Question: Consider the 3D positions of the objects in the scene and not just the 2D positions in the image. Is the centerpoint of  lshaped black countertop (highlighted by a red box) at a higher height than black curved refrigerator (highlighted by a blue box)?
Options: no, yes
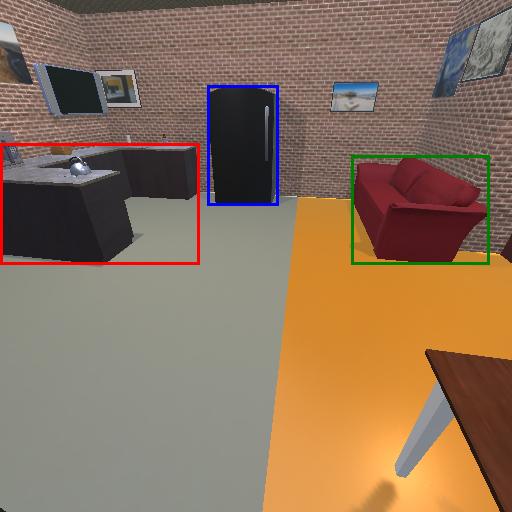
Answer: no